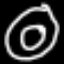
Label: donut